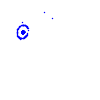
Particle: electron